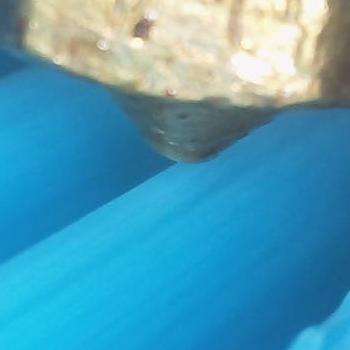
Flow rate: 37%